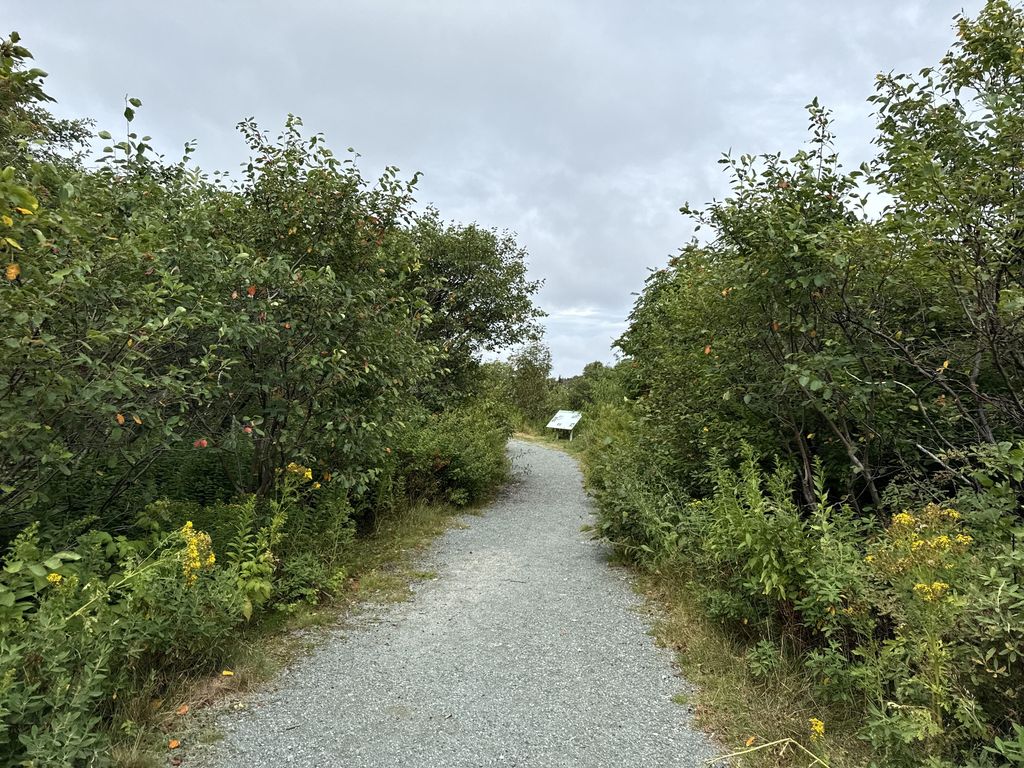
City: st_johns